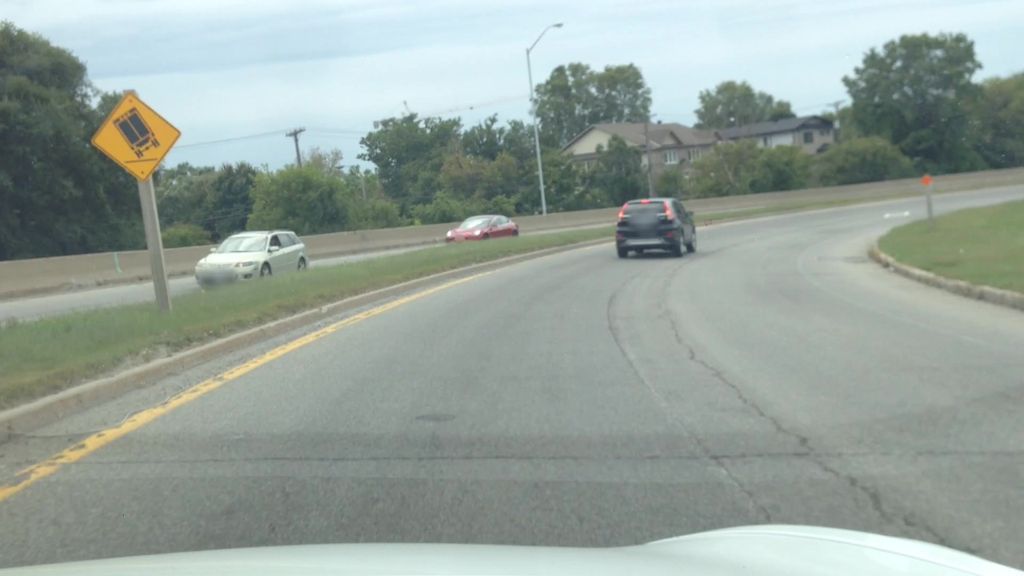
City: ottawa-gatineau